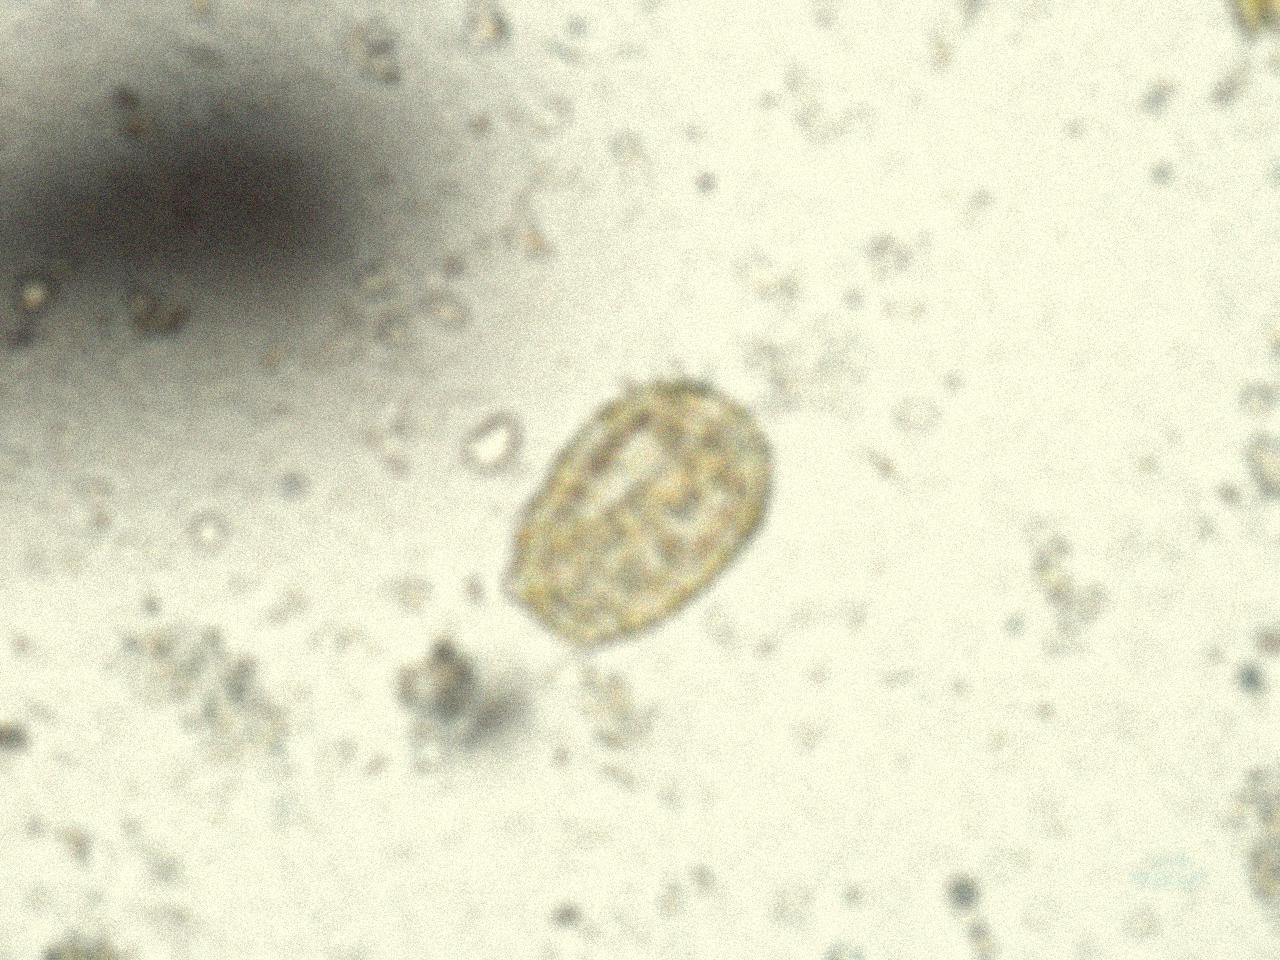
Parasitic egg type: Ascaris lumbricoides